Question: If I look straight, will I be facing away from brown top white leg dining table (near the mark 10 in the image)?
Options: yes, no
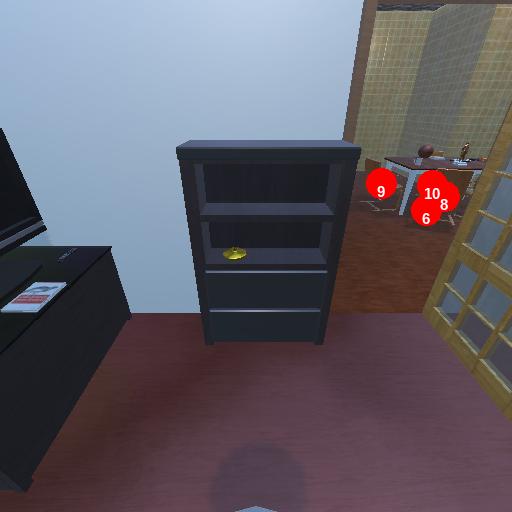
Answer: yes